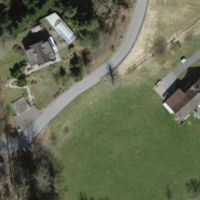
EUNIS habitat code: 43
Species observed at this site:
Lathyrus vernus
Euphorbia cyparissias